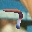
Label: 7